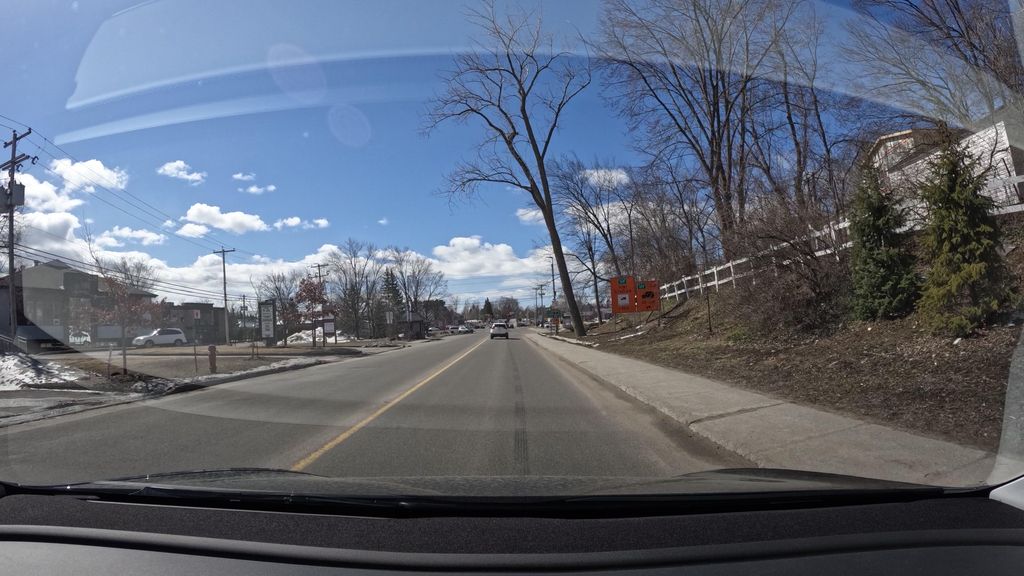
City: montreal